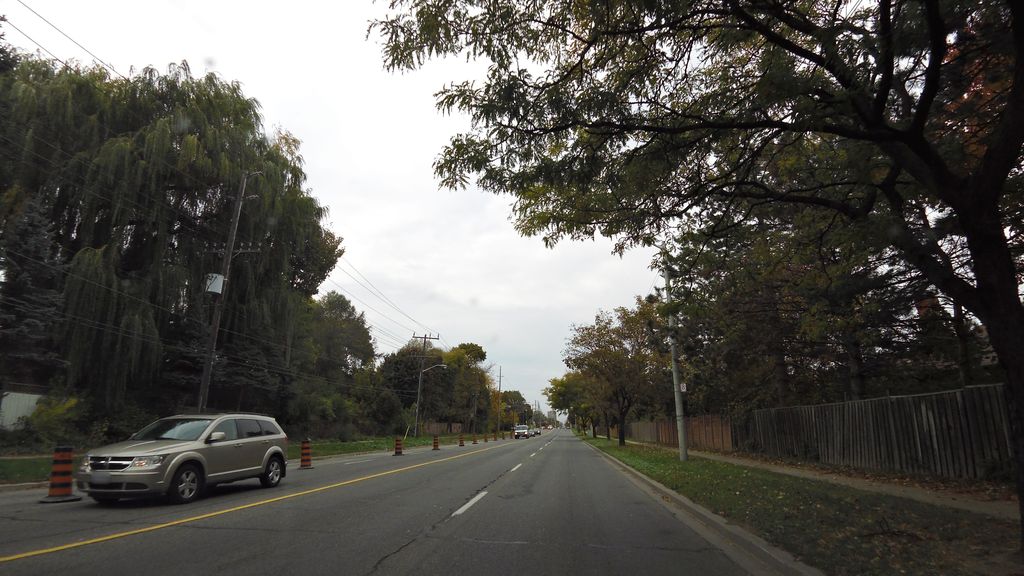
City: toronto